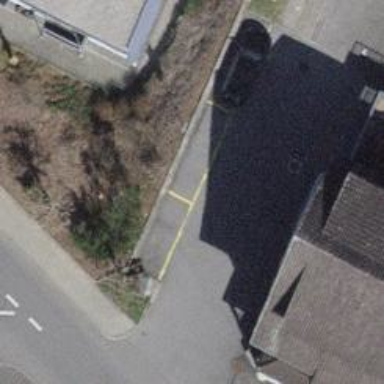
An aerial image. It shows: Parking lane area.